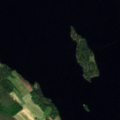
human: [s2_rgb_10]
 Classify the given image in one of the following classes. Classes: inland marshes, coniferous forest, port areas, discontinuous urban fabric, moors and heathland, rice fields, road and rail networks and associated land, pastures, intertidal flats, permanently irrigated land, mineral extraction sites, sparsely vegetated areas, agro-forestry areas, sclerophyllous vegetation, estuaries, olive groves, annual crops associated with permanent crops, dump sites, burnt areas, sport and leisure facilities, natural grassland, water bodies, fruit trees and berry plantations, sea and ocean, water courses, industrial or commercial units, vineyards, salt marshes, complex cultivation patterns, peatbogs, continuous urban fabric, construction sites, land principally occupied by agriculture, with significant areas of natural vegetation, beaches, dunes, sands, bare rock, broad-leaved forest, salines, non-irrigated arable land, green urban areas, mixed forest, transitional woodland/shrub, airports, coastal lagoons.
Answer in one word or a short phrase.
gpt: coniferous forest, mixed forest, water bodies